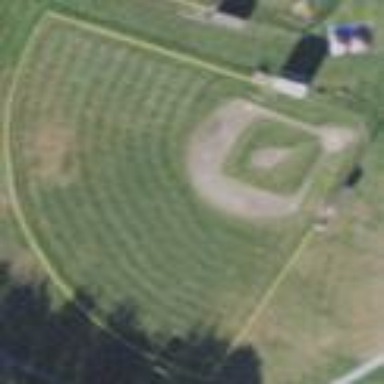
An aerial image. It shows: Baseball pitch for leisure land.